Aerial crown-view tile of a tropical tree (Barro Colorado Island, Panama), acquired 20241216:
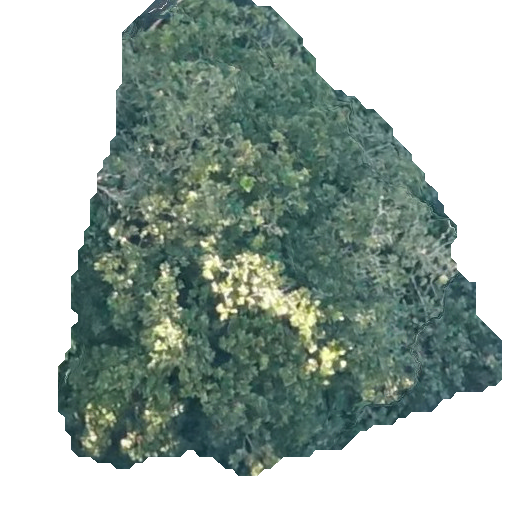
Species: Anacardium excelsum
GBIF accepted scientific name: Anacardium excelsum
Crown area: 210.776 m²